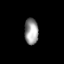
Tissue: lung
Cell type: Myeloid cells
Senescence score: 0.7292
Nuclear area (px): 352
Mean DAPI intensity: 151.844